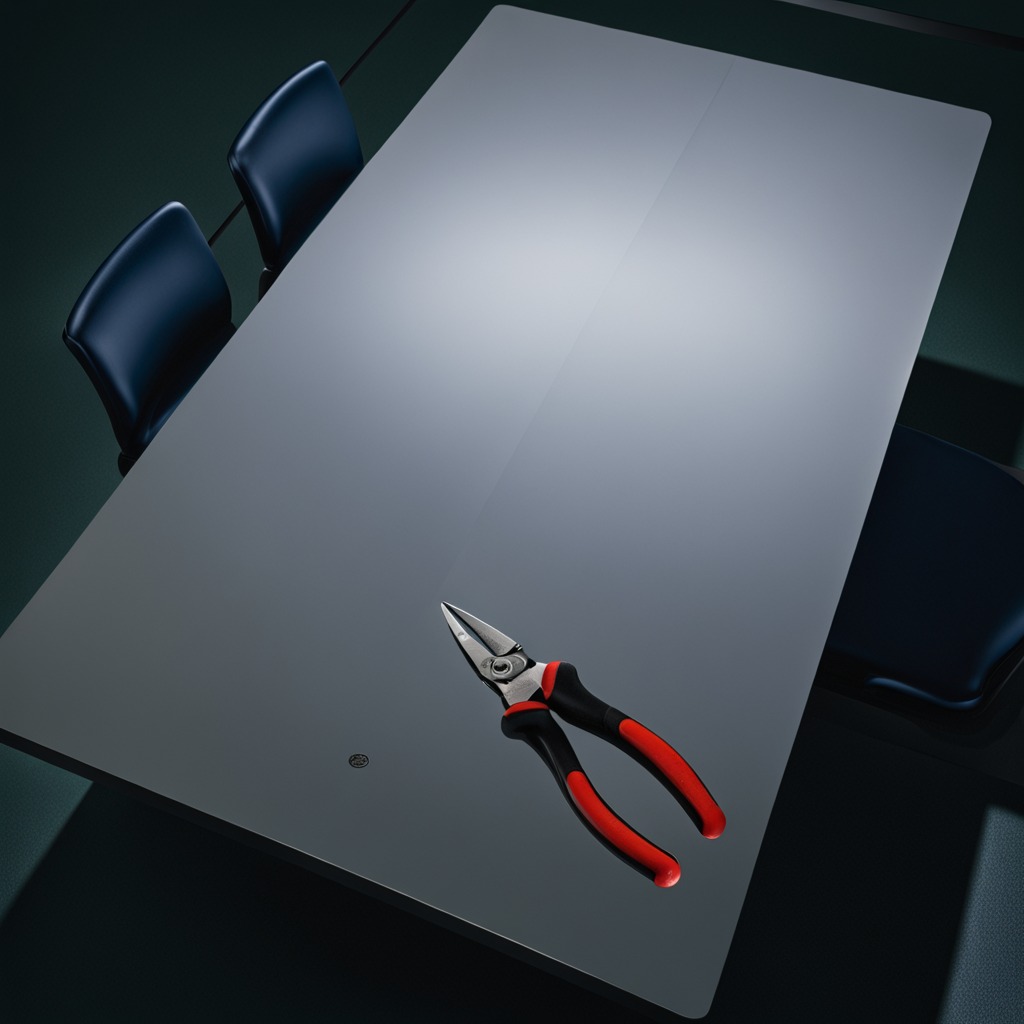
A plier is lying on the clean empty table in a railway signal maintenance room.